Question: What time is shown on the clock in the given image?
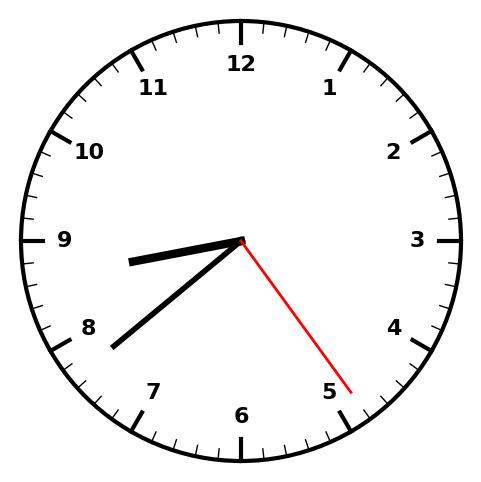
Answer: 08:38:24